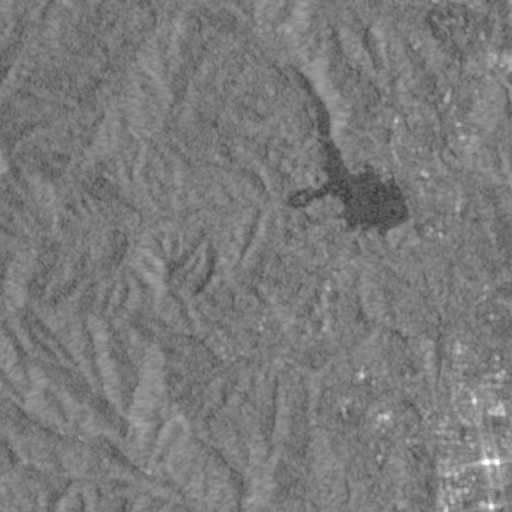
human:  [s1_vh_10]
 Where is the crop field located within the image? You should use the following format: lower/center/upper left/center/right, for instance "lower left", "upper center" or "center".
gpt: The crop field is located in the lower right of the image.
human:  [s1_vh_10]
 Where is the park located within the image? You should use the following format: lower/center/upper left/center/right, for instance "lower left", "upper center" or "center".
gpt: The park is located in the lower right of the image.
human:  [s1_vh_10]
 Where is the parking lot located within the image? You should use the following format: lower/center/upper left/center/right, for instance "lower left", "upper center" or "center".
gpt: The parking lot is located in the lower right of the image.
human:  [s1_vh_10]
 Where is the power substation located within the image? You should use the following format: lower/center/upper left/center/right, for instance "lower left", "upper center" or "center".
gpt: The power substation is located in the lower right of the image.
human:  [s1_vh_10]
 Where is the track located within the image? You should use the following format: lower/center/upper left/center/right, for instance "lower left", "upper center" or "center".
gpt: The track is located in the lower right of the image.
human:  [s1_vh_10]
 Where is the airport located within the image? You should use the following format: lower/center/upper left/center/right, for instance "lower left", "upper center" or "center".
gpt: There is no airport in the image.

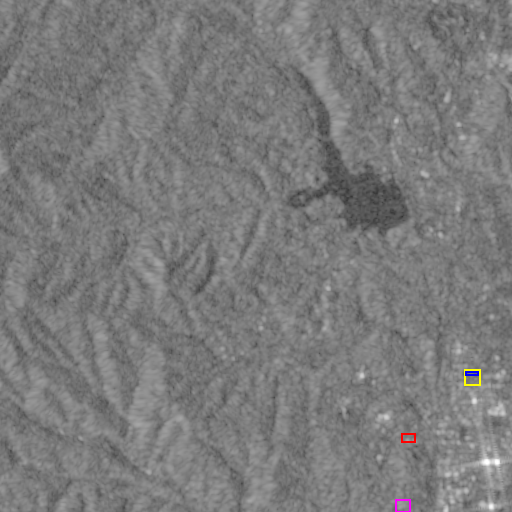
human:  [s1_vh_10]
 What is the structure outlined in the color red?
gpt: The structure outlined in red is a crop field.
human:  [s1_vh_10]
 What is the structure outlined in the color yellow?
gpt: The structure outlined in yellow is a park.
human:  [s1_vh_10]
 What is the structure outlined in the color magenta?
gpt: The structure outlined in magenta is a power substation.
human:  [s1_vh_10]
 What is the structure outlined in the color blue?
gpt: The structure outlined in blue is a track.
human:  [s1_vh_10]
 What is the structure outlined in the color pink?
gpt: There is no pink outline.